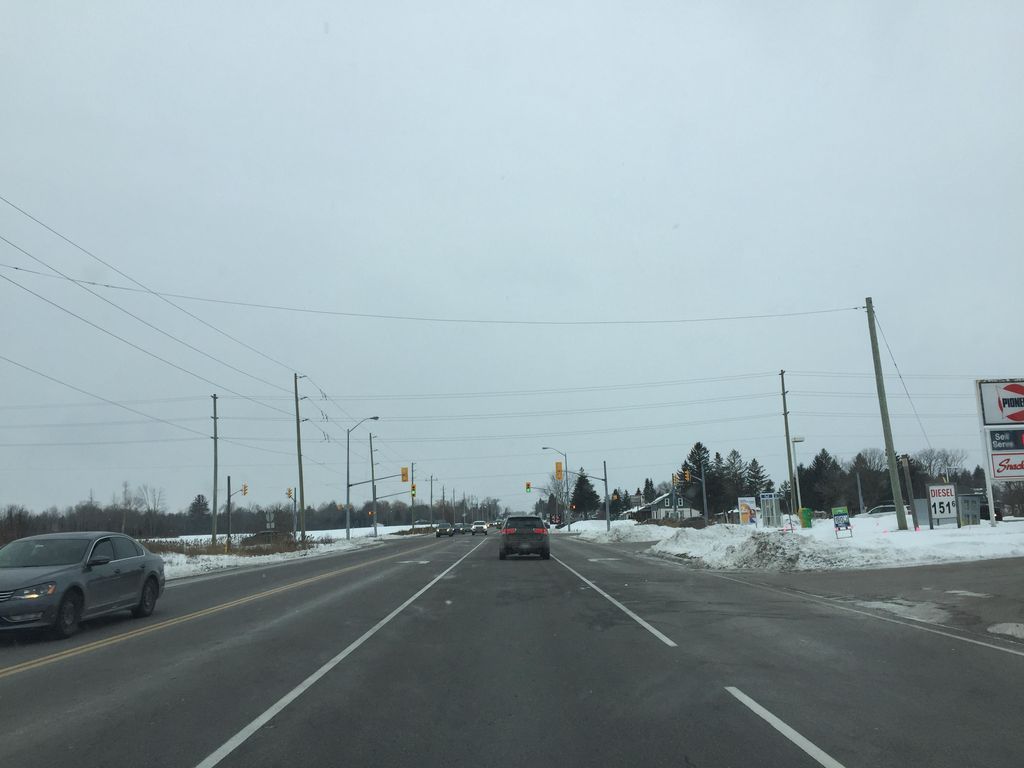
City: kitchener-waterloo